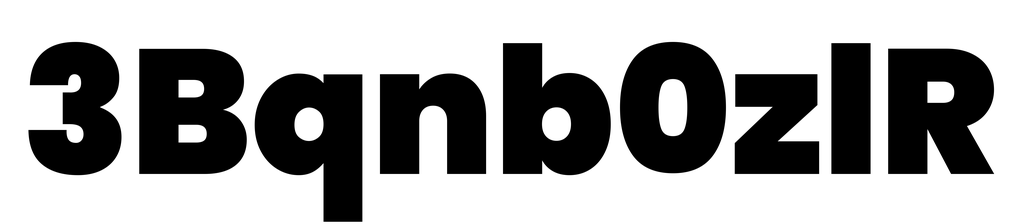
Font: Poppins-Black